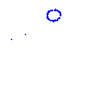
Particle: kaon